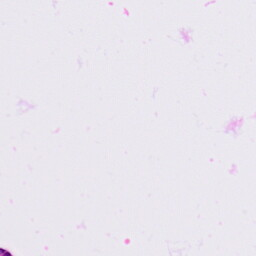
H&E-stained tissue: Lung